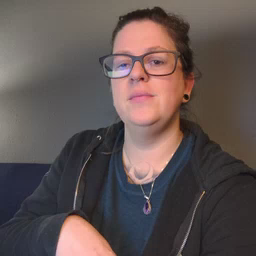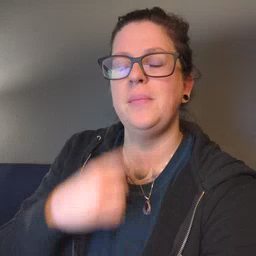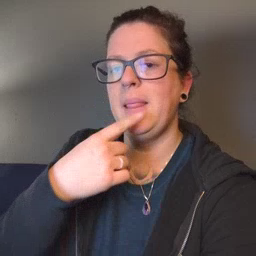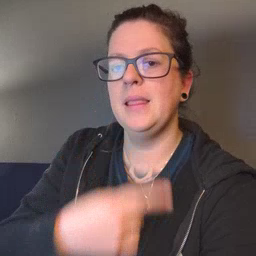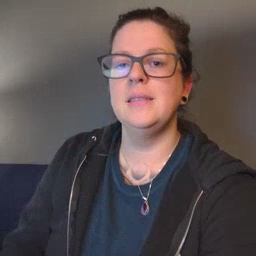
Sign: mouth